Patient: sex F, age 62
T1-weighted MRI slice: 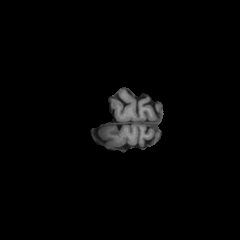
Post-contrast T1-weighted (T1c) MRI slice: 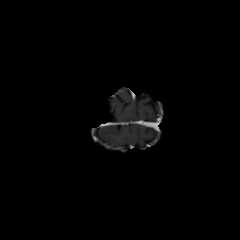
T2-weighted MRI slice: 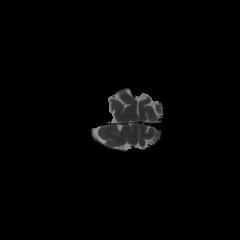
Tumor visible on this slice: no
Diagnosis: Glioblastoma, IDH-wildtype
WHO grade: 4